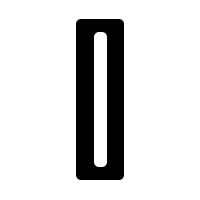
Cursor type: text
OS/theme: linux-google-cursor
Variant: white